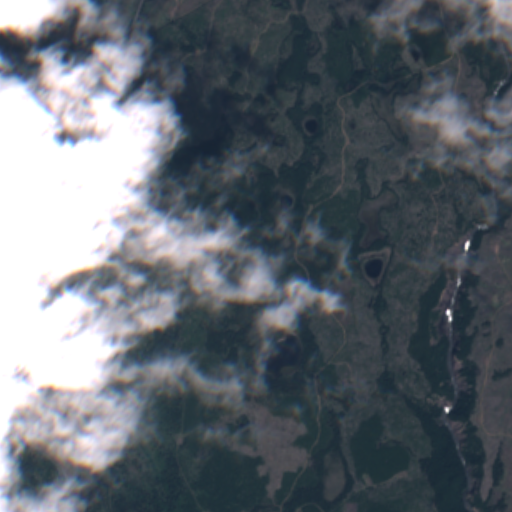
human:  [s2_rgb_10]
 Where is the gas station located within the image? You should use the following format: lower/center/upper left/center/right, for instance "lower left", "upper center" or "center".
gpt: The gas station is located in the center left of the image.
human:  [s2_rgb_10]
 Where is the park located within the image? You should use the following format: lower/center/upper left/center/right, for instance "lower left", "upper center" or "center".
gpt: The park is located in the left of the image.
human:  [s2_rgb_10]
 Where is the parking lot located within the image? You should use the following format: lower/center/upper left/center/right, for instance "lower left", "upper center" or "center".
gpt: The parking lot is located in the lower left of the image.
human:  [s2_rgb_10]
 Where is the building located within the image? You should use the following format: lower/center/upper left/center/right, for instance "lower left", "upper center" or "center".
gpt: The building is located in the lower left of the image.
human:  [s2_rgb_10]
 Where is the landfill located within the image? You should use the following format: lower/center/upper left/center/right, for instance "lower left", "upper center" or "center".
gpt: There is no landfill in the image.